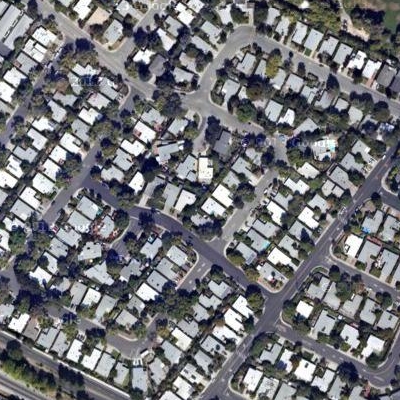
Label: Resident